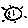
Label: sun